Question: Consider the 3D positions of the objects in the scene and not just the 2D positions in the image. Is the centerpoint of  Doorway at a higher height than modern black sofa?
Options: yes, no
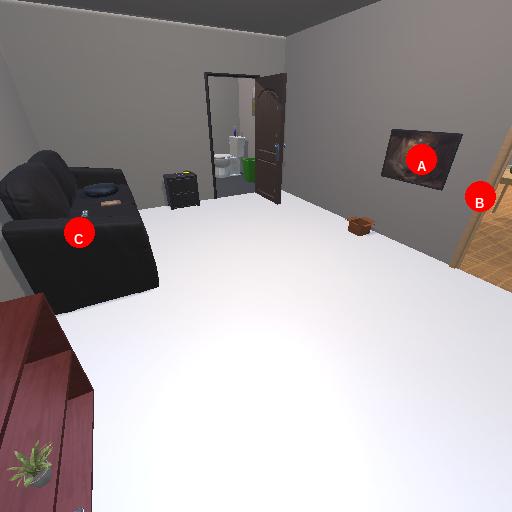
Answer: yes